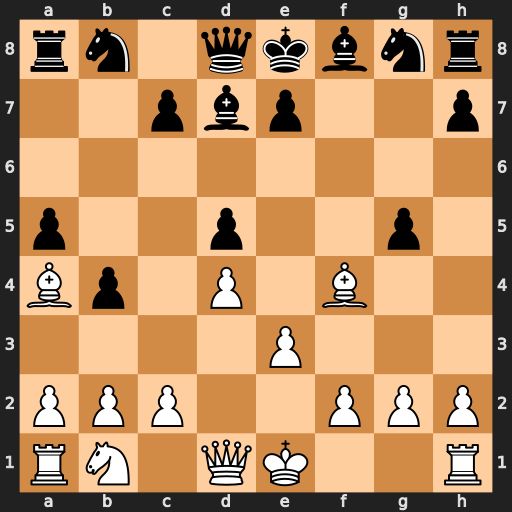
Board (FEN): rn1qkbnr/2pbp2p/8/p2p2p1/Bp1P1B2/4P3/PPP2PPP/RN1QK2R
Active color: w
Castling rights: KQkq
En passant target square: -
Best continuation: Qh5#